Interaction volume radius: 10 \u00c5
Interaction volume height: 20 \u00c5
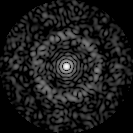
Disorder parameter: 0.8048